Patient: sex M, age 72
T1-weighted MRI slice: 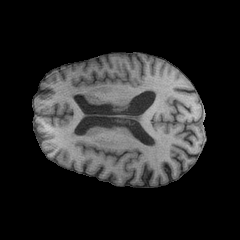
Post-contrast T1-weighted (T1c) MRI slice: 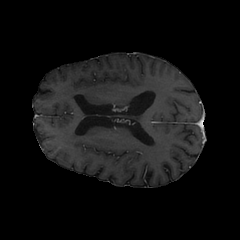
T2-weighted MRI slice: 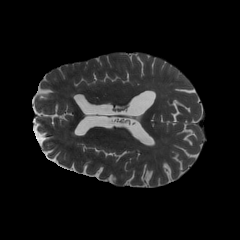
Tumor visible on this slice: no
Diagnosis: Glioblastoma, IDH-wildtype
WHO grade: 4